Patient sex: F
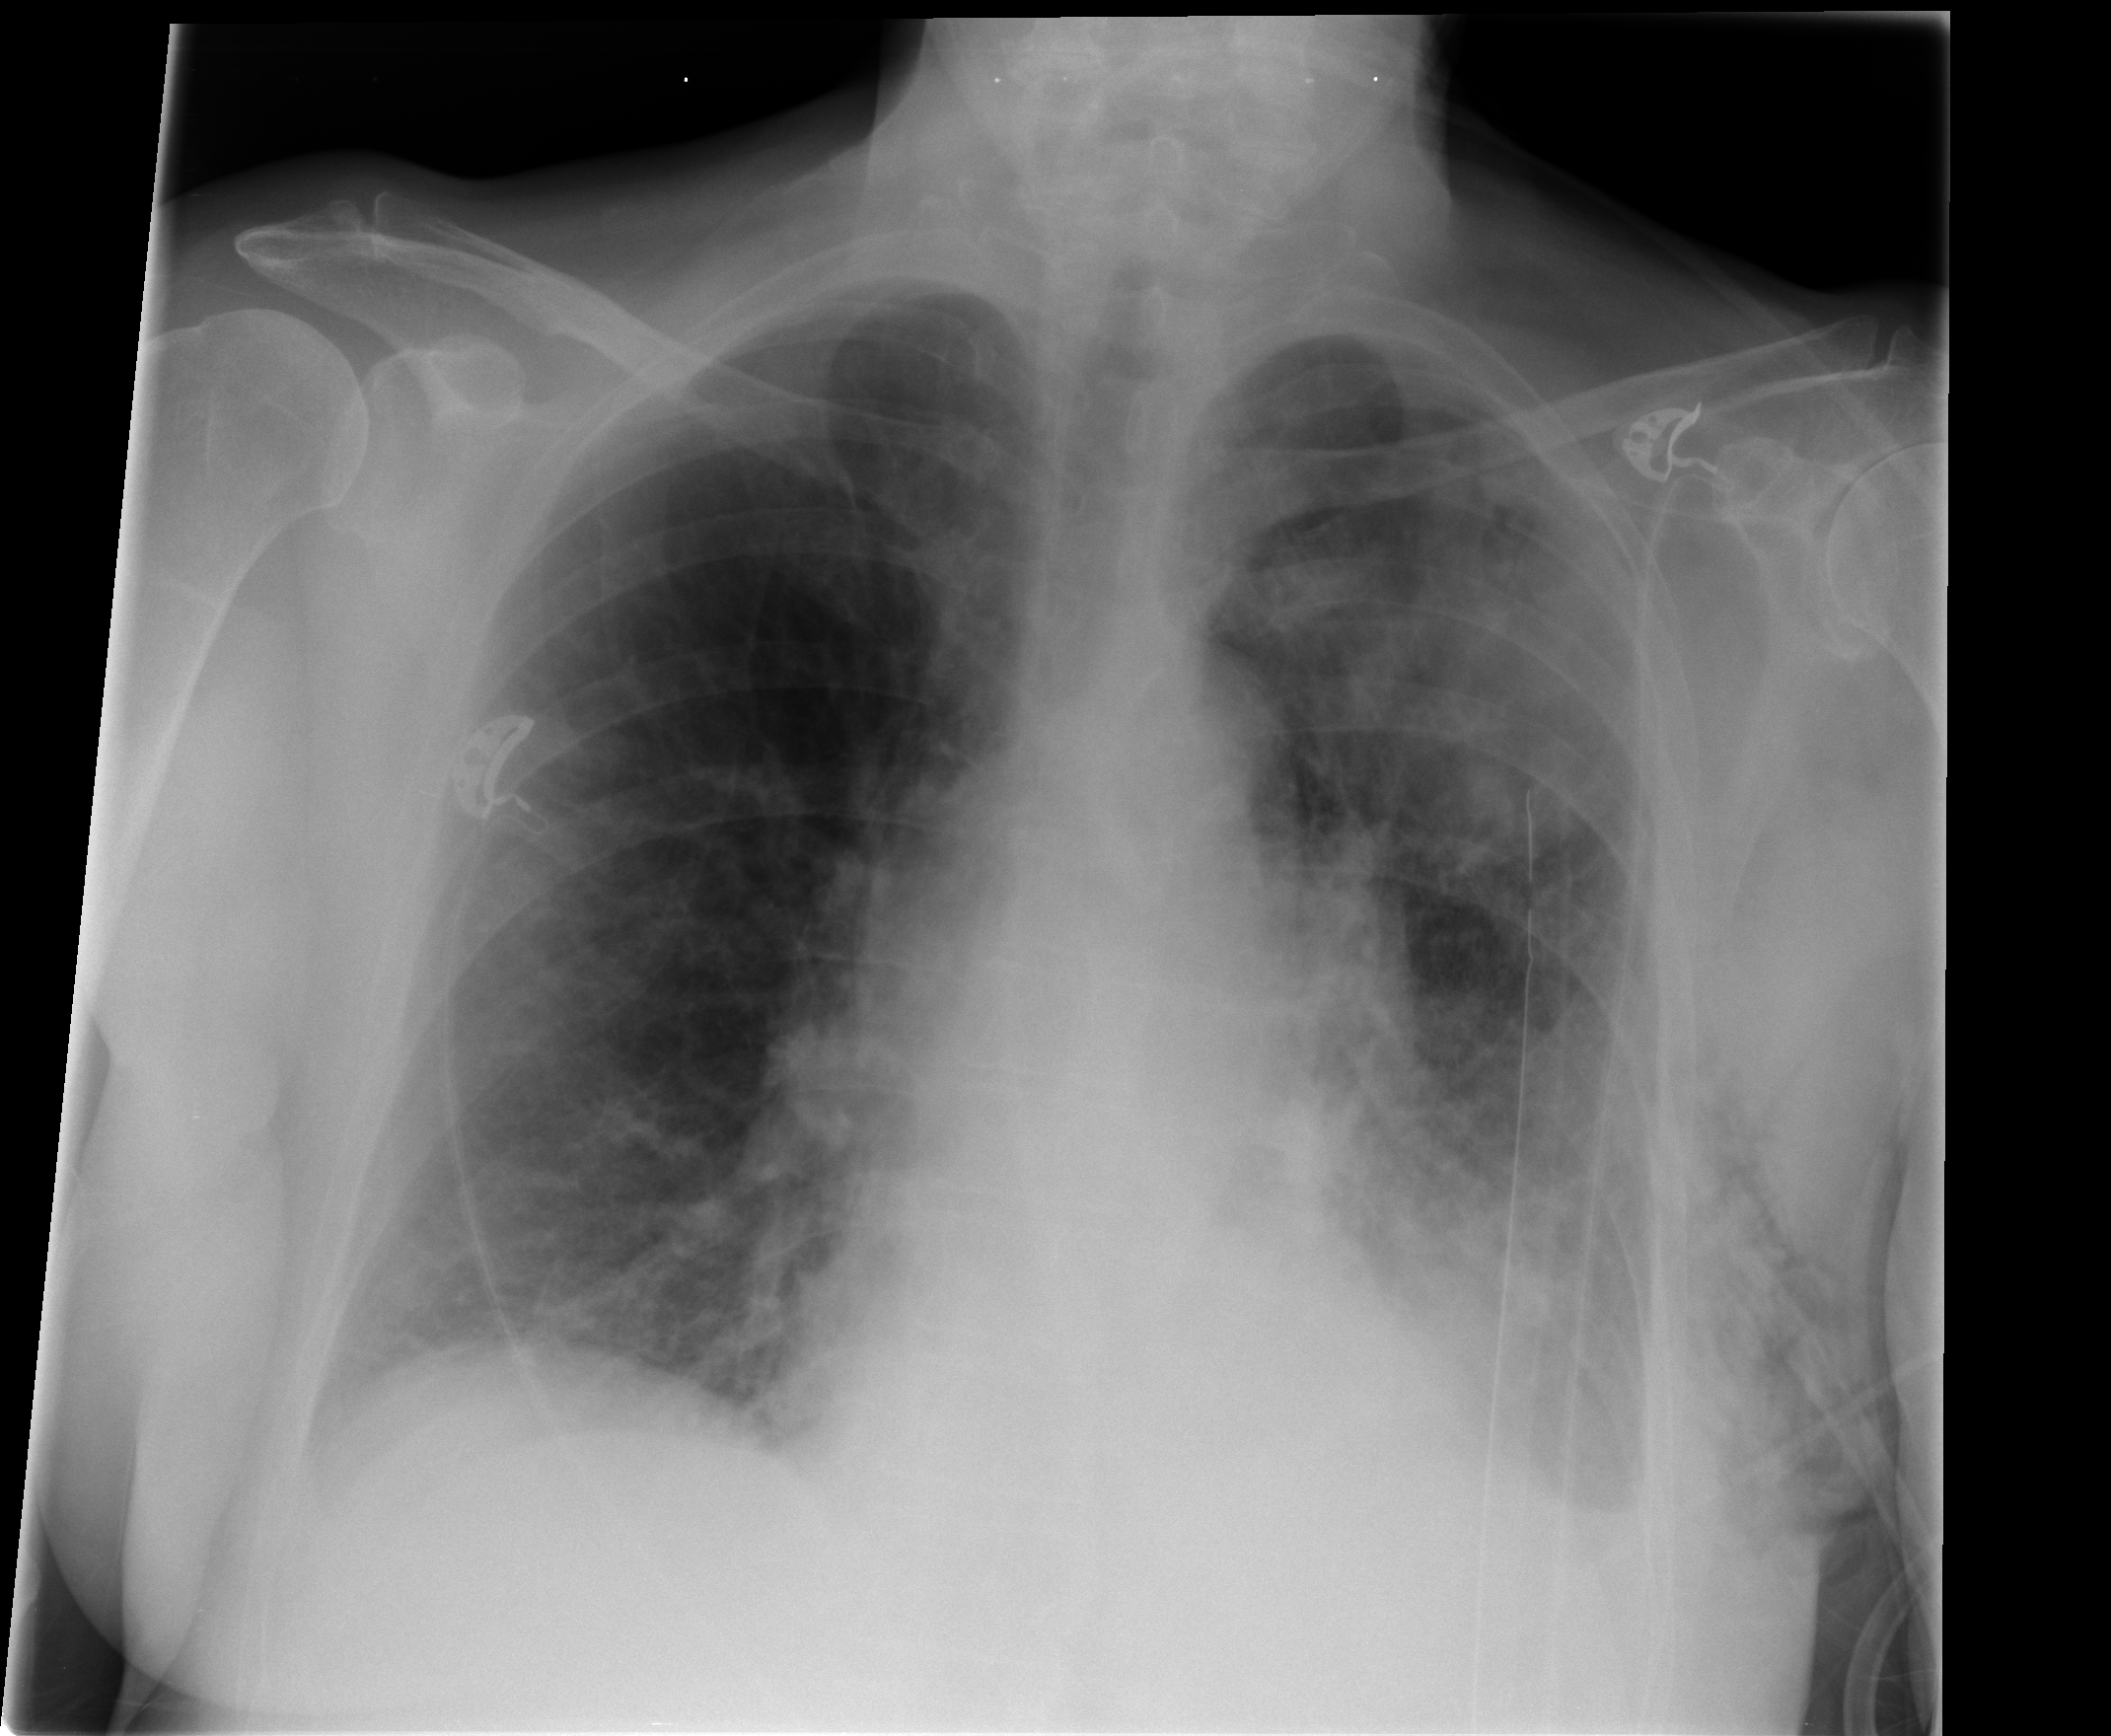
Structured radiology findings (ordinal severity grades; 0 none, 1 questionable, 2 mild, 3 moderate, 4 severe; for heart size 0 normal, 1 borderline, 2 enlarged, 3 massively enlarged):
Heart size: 0
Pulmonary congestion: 0
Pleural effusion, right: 0
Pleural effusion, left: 2
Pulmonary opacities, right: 0
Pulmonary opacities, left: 3
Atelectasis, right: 1
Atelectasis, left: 3